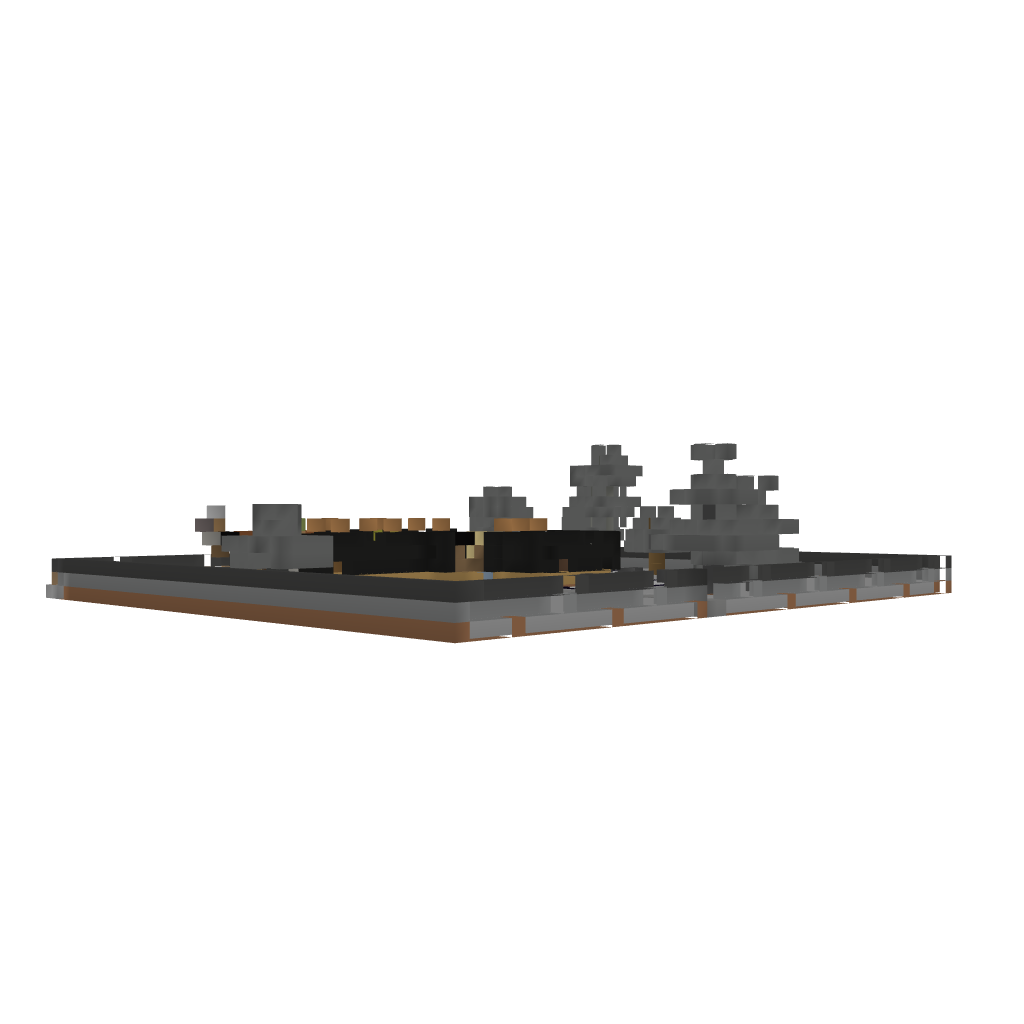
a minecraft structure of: modern home